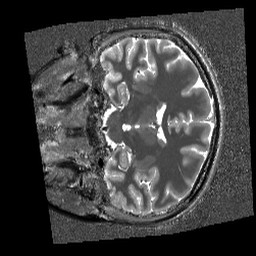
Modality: T1w
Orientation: coronal